Field crop: maize
Growth stage: 2
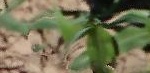
Species: maize